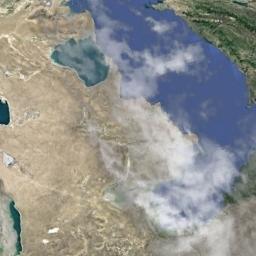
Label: cloud